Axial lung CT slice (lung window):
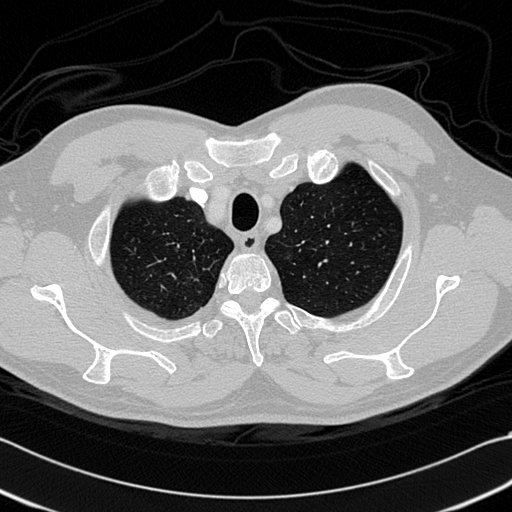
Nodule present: no